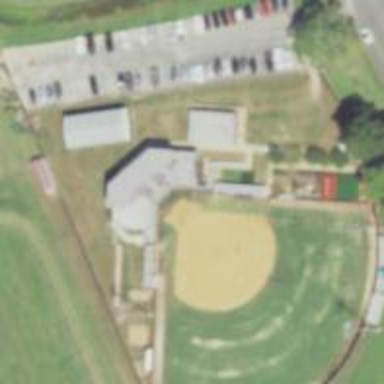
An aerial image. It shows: Sports centre dedicated to softball on leisure land.